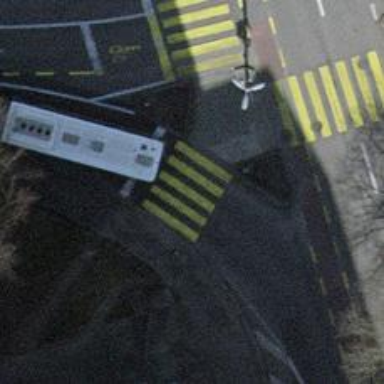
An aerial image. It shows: Road crossing with traffic signals.